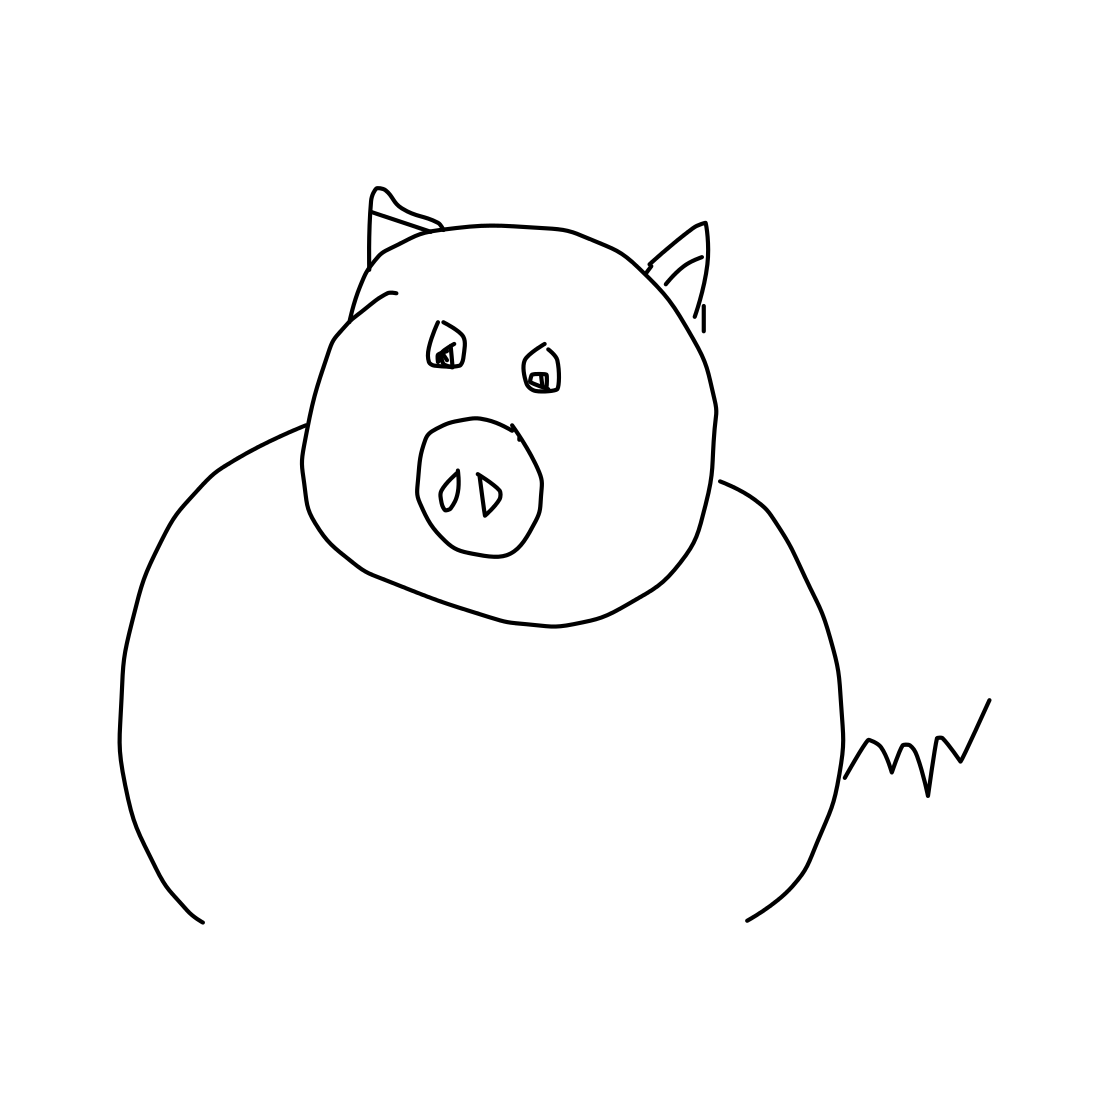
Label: pig